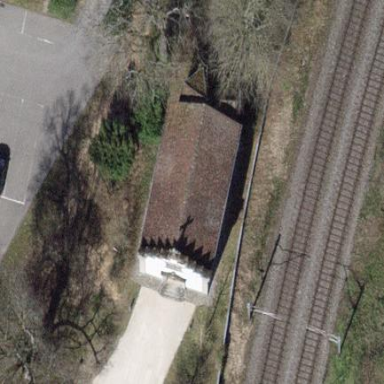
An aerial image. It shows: Chapel building.